Question: I am trying to get the selected value from a listbox which displays data from my database table. I used DataTable and made it as the data source but the value won't seem to embed from each item in the list.
Here is my line of codes:
Page Load:
'''
DataTable med = new DataTable();
Connection.Open();
SqlDataAdapter viewMed = new SqlDataAdapter("select * from tblListofMedicine", Connection.conn);
viewMed.Fill(med);
lbMedicines.DataSource = med;
lbMedicines.DataValueField = "MedicineName";
lbMedicines.DataTextField = "MedicineName";
lbMedicines.DataBind();
Connection.Close();
'''
btnGetSelected:
'''
string selectedMedicine = lbMedicines.SelectedValue.ToString();
'''
UI properly displaying the data from DT:

The list box shows the text fields properly but I always get nothing every time I try to get its value and I don't know what seems to be the problem here. Any help would be much appreciated.
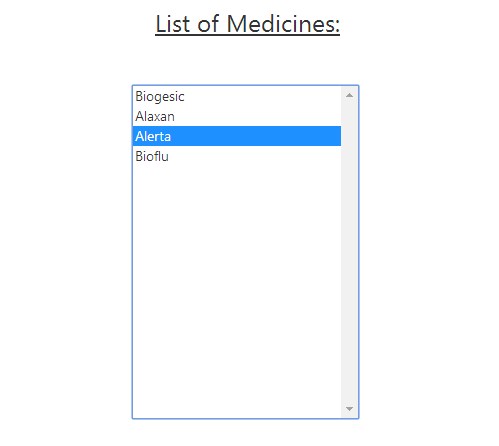
Answer: Use 'Page.IsPostBack' in your page_load
'''
if (!Page.IsPostBack)
{
//your code
}
'''
The postback clear your selection.
I hope help you.